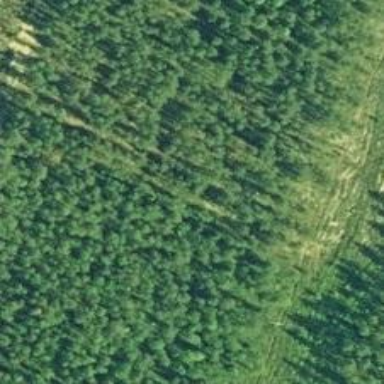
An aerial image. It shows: Path with excellent visibility for trail.